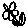
Label: flower